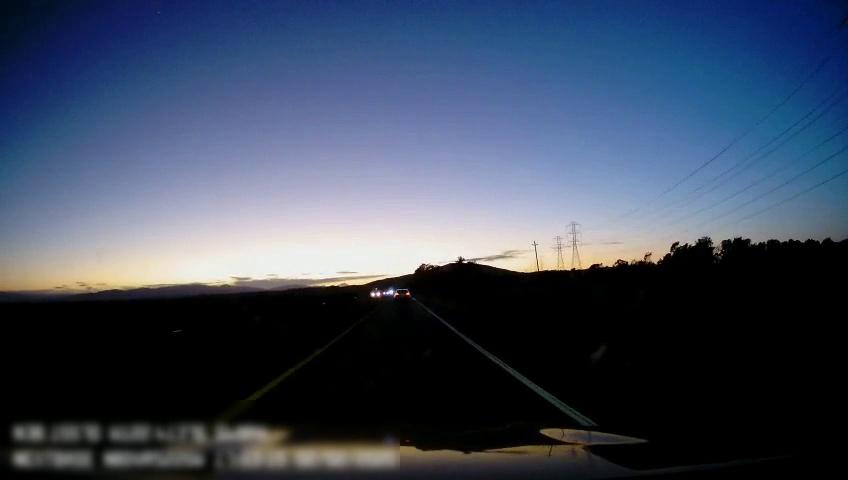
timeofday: Dusk/Dawn/Twilight
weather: Other
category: Drivable Space
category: Vehicles | SUV
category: Vehicles | Car
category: Lanes | Current Lane
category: Lanes | Current Lane